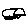
Label: car